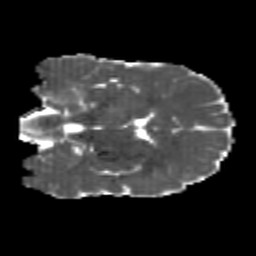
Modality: MD
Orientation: coronal
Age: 21
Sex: male
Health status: healthy
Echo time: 0.074 s